Field crop: maize
Growth stage: 2
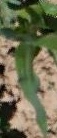
Species: maize